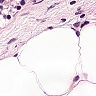
Metastatic tissue present: no